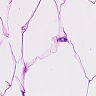
Metastatic tissue present: no